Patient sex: F
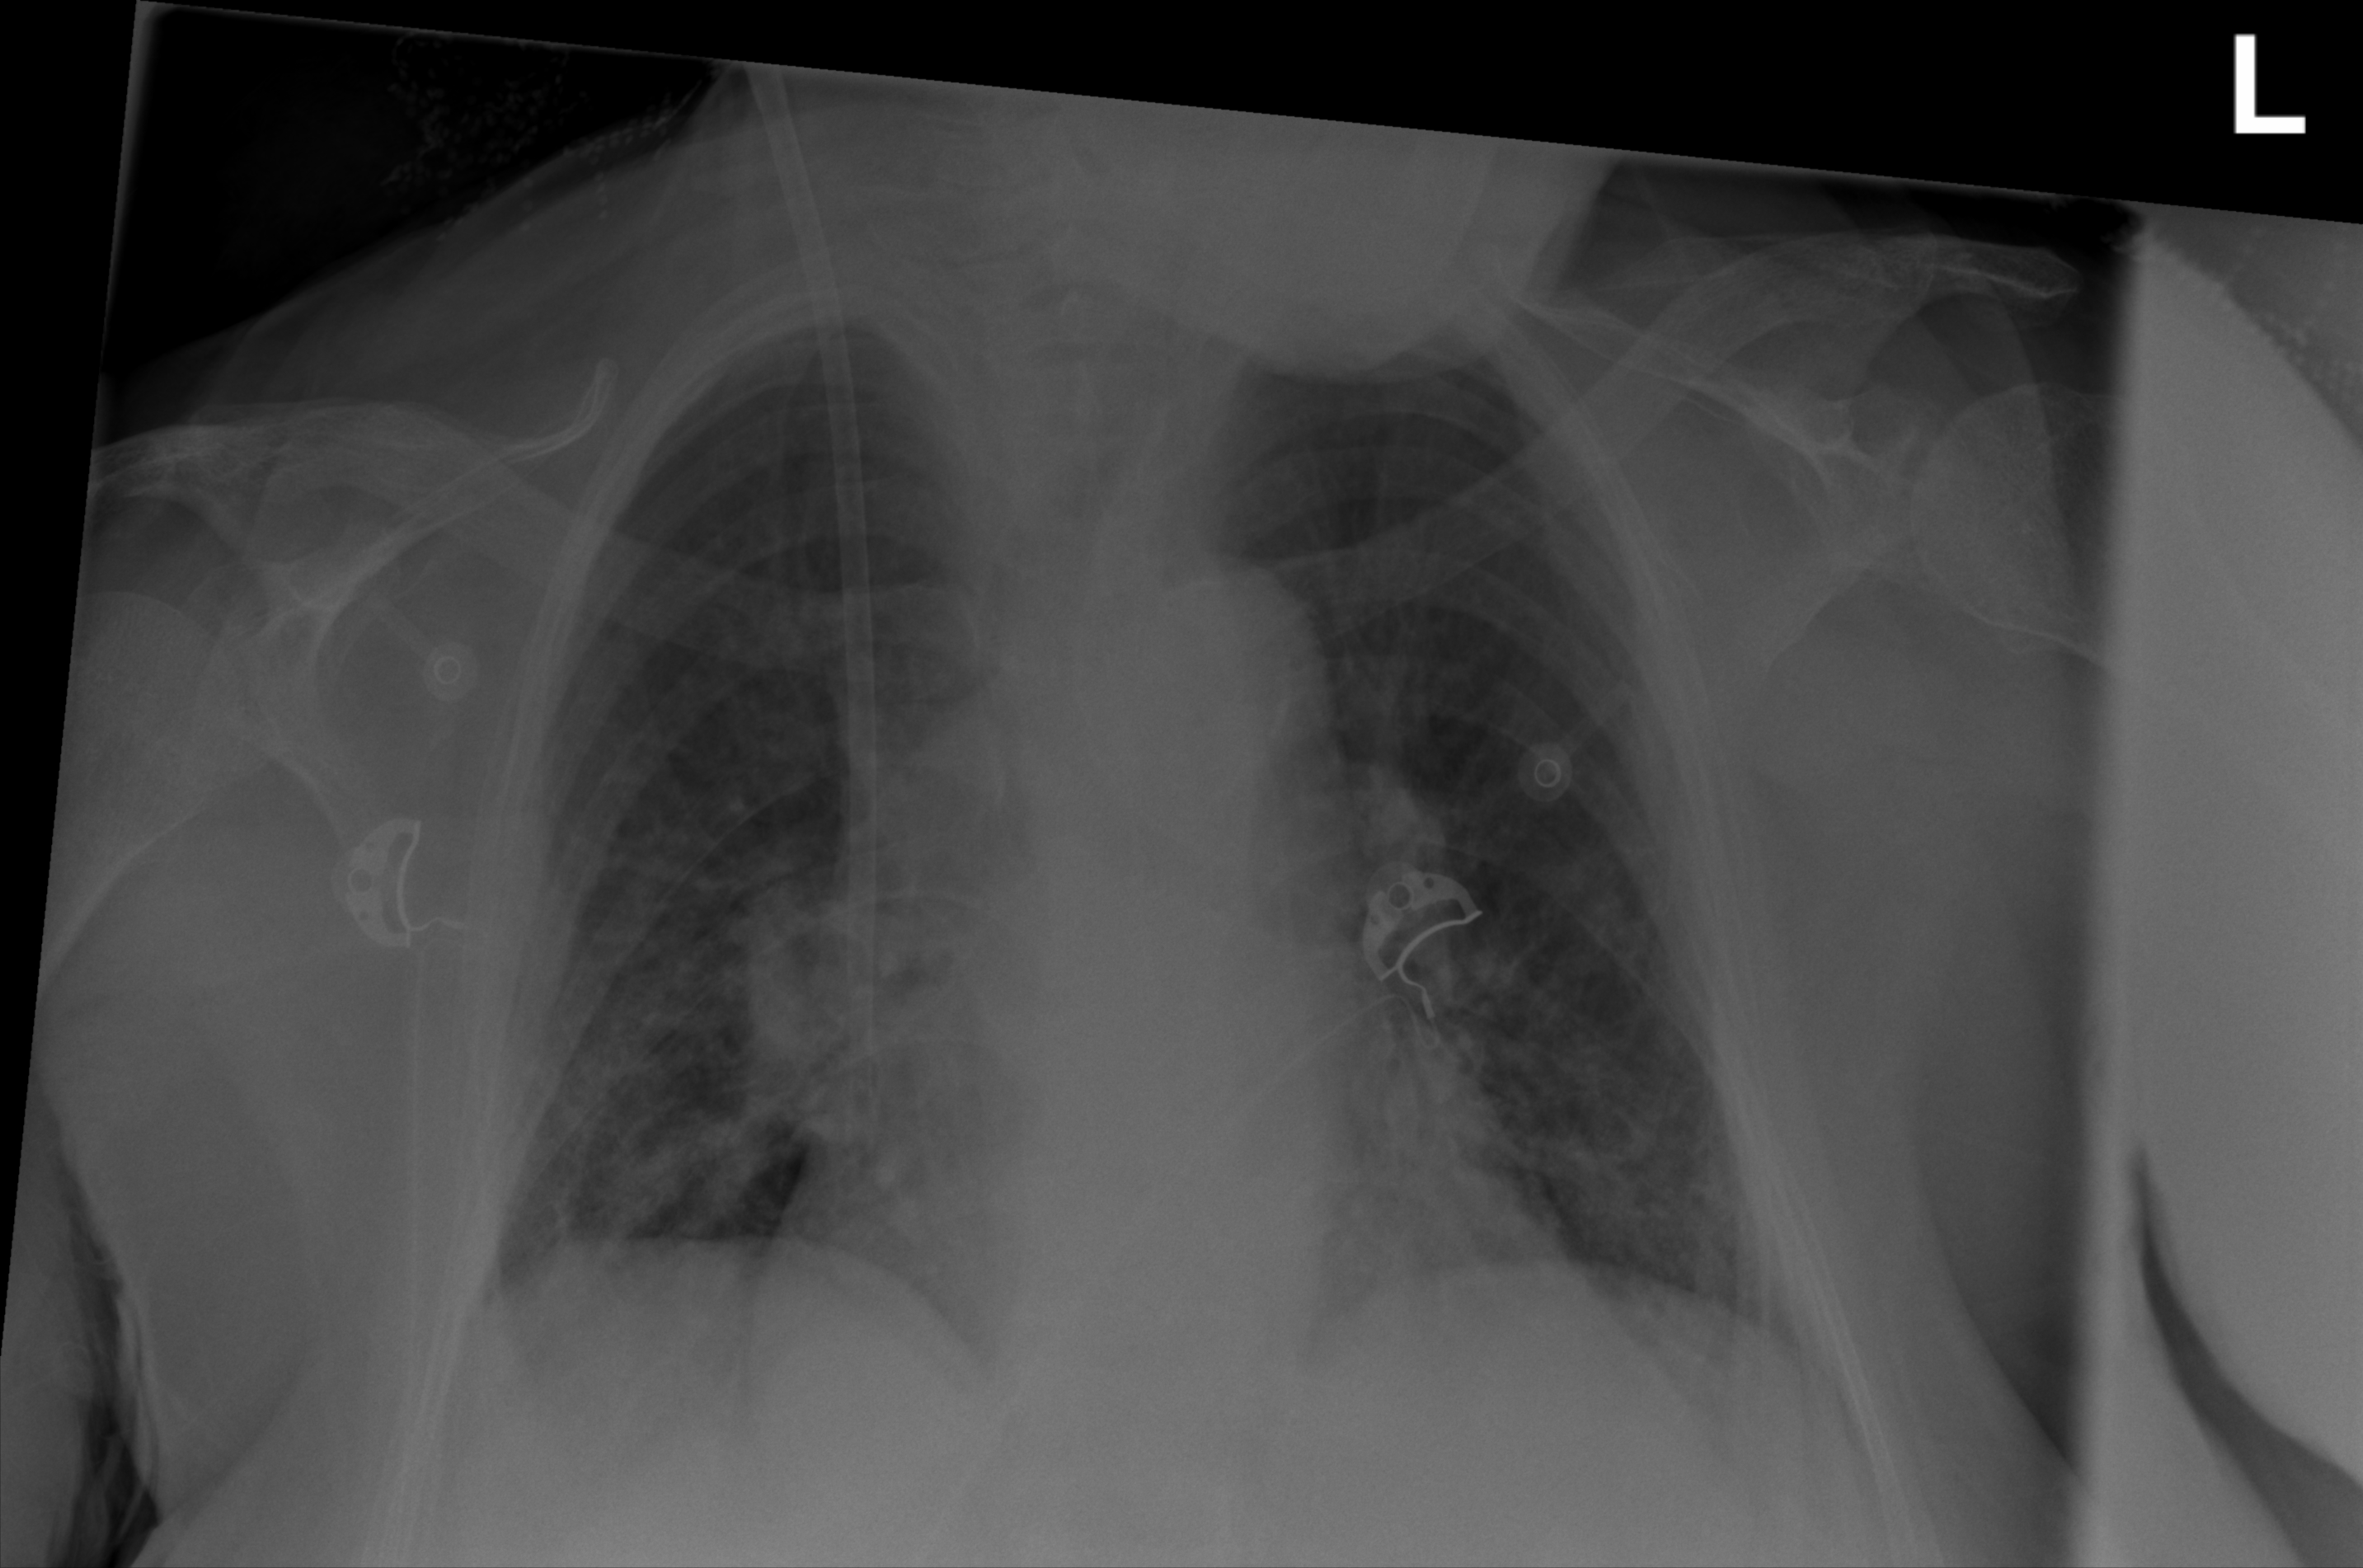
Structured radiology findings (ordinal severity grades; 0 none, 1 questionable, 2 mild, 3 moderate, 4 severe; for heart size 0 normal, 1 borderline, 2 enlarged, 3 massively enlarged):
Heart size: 1
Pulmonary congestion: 2
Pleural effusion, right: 0
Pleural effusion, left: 0
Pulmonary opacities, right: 0
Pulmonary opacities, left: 0
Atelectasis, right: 2
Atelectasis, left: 2